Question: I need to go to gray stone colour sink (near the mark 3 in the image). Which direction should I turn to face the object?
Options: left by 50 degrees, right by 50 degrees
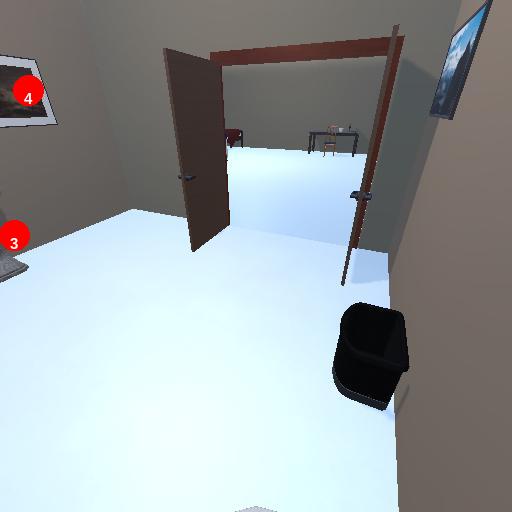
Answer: left by 50 degrees